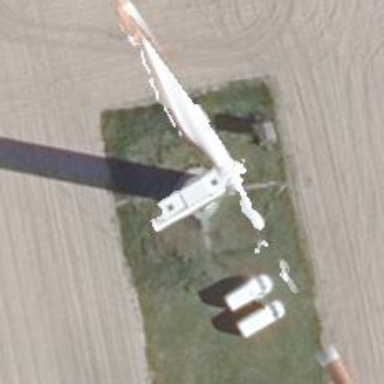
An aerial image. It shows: Wind generator is in the picture.